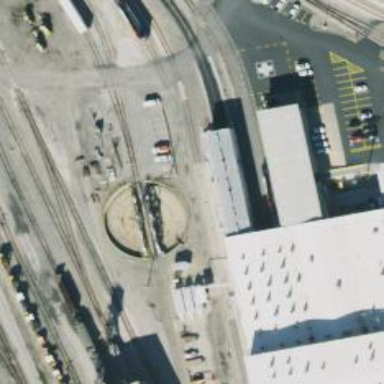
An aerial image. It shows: Yard with turntable for railway service.